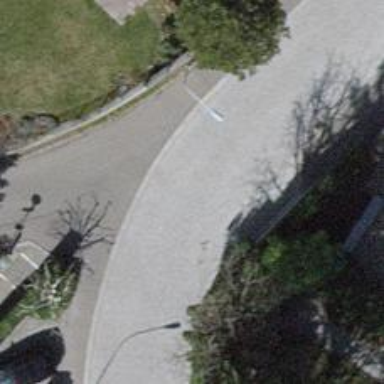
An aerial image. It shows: Residential road with sett surface. There is sidewalk on the left side.